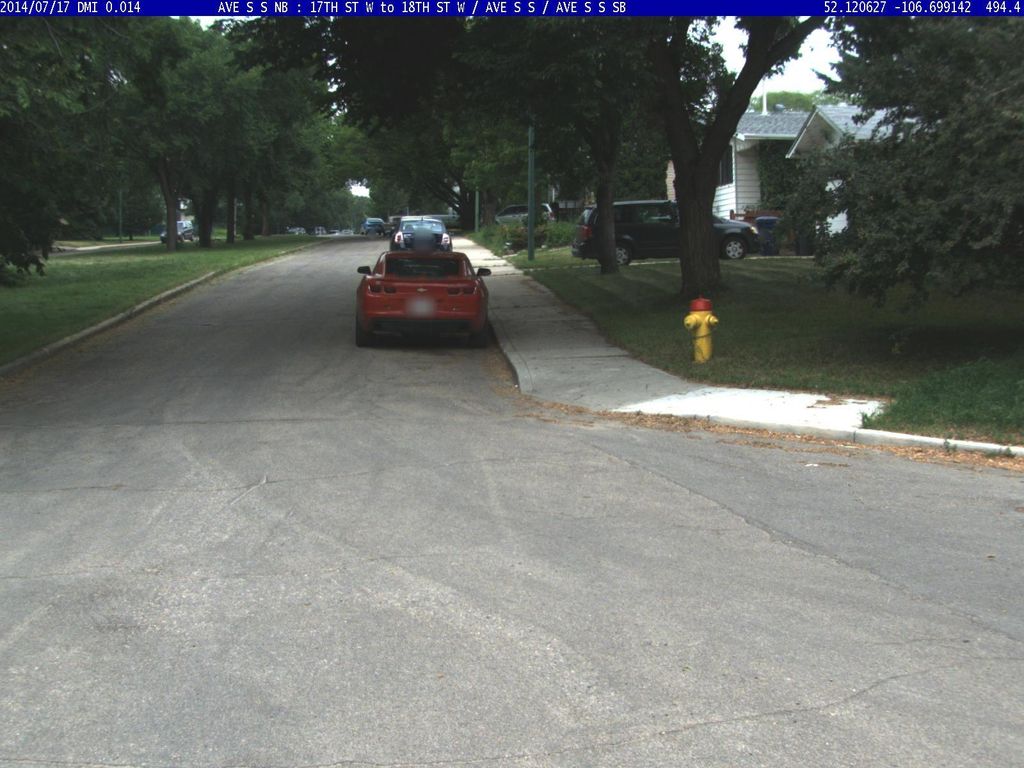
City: saskatoon